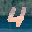
Label: 4